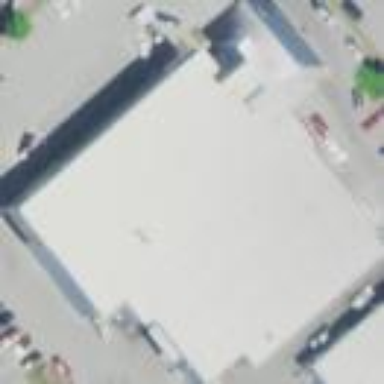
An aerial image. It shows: Car shop building.